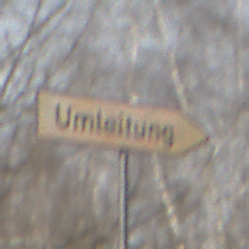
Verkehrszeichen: UmleitungswegweiserRechtsweisend
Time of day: MorningAfternoon
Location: Outdoor (Nature)
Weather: Clear
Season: Winter
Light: Natural